Question: I have a keyboard that works fine except that the magnified view of the key (for keys on the top row) is cut off. It's basically a similar effect to the regular ios keyboard:
I'm looking to achieve something like that in the picture. How can I prevent my views from being limited to the keyboard container? The key is a button which has it's image changed upon press down.
Thank you!
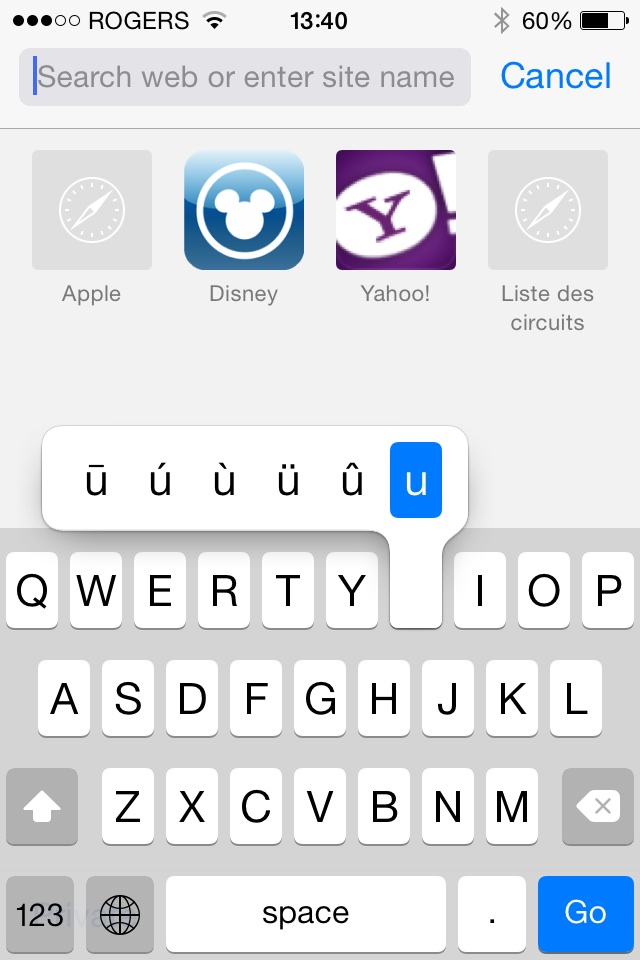
Answer: This is not possible in iOS 8.
The <URL> state:
> Finally, it is not possible to display key artwork above the top edge of a custom keyboard's primary view, as the system keyboard does on iPhone when you tap and hold a key in the top row.